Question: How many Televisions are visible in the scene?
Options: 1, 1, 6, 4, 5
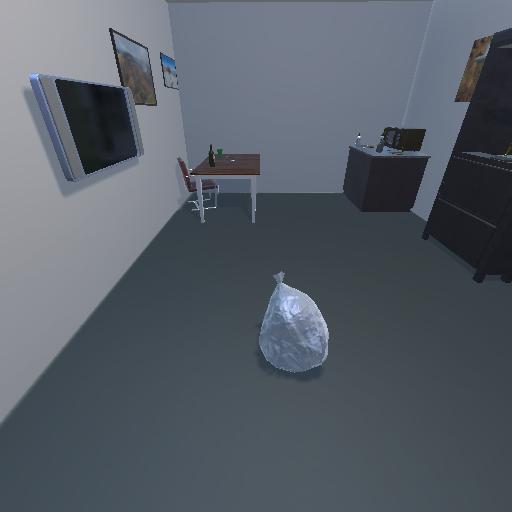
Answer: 1